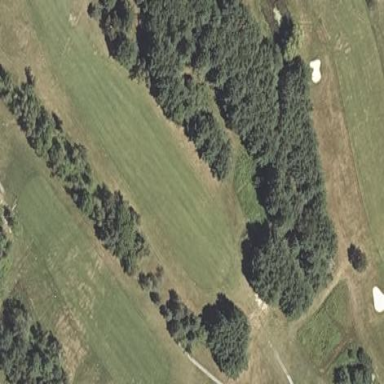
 part of golf course fairway. It is used for the sport of golf."